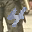
Label: 4